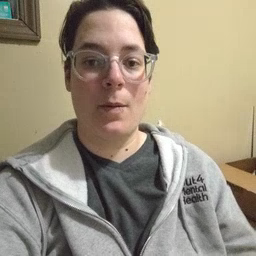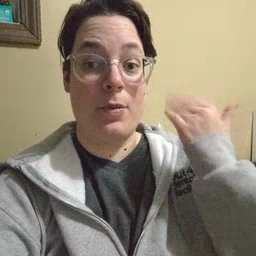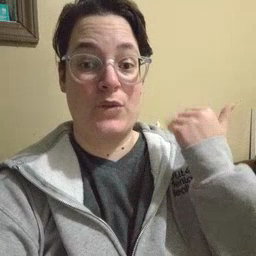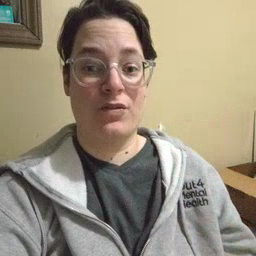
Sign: before